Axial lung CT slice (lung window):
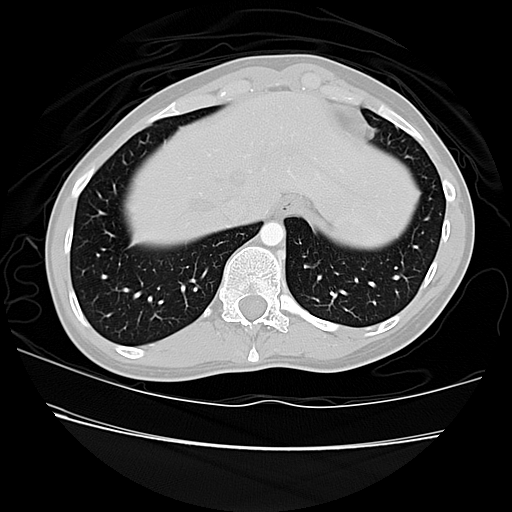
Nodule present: no